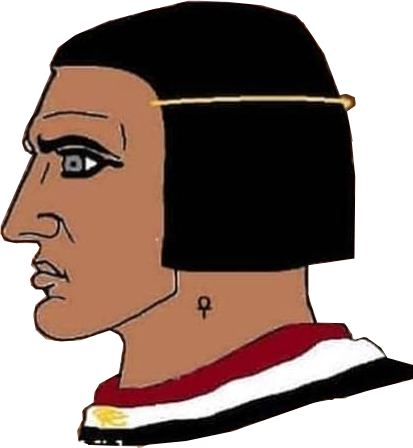
Label: 4_Yes_Chad